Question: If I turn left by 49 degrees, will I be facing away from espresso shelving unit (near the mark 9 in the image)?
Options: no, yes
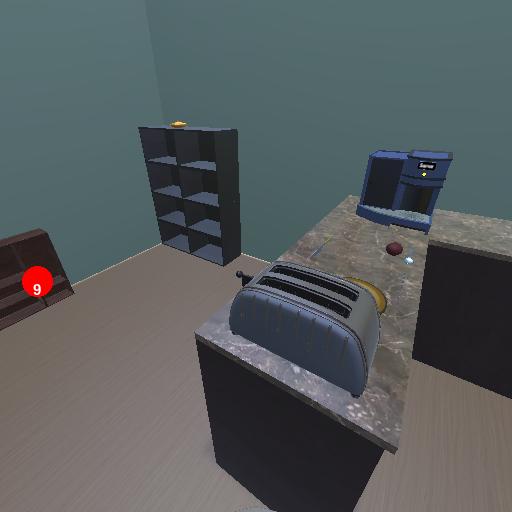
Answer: no